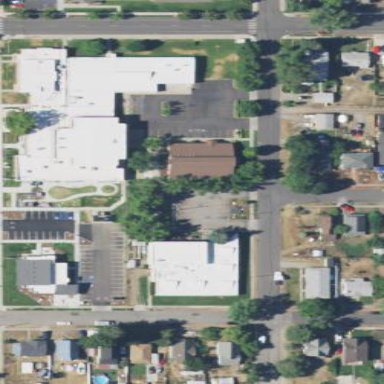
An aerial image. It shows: Community center building.